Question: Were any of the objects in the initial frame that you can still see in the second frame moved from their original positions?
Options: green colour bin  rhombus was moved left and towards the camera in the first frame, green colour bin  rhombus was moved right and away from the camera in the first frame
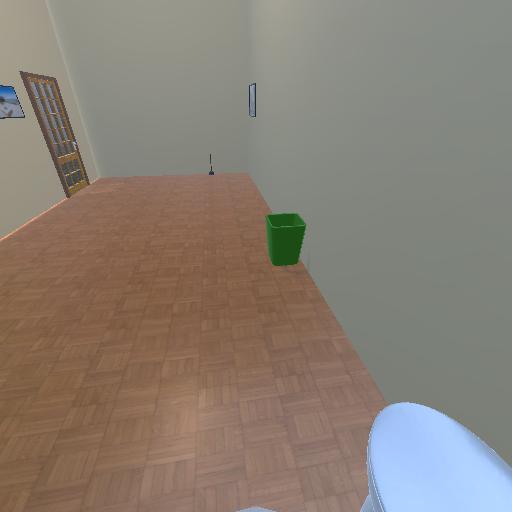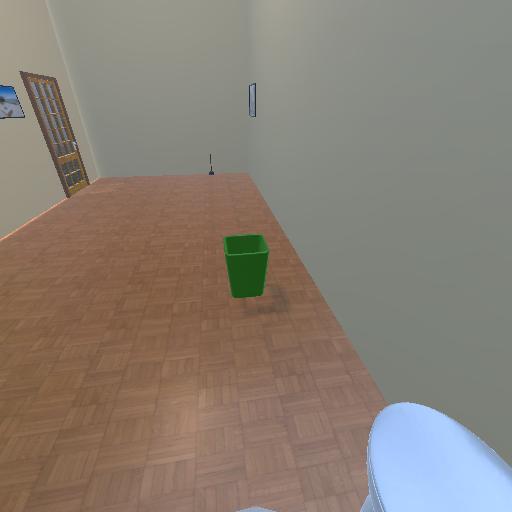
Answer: green colour bin  rhombus was moved left and towards the camera in the first frame